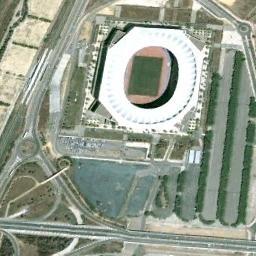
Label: stadium